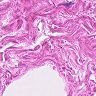
Metastatic tissue present: no